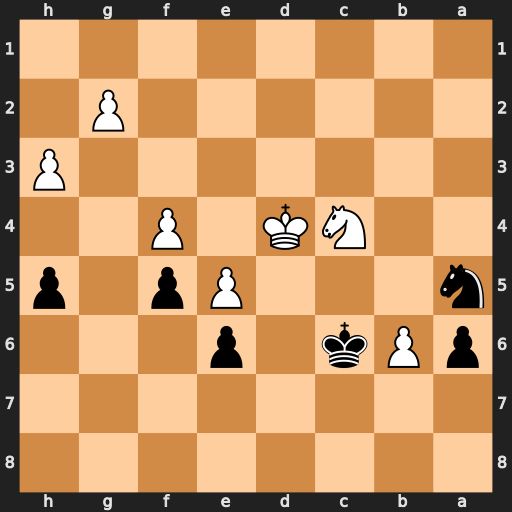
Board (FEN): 8/8/pPk1p3/n3Pp1p/2NK1P2/7P/6P1/8
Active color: b
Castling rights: -
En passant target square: -
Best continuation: Nxc4 b7 Kxb7